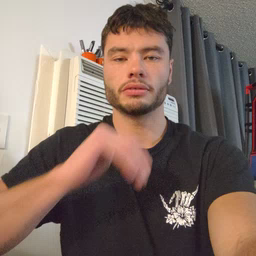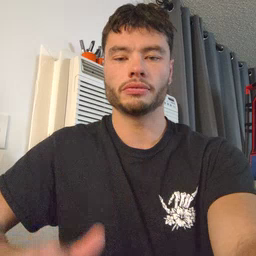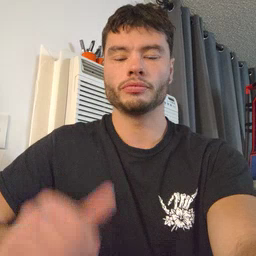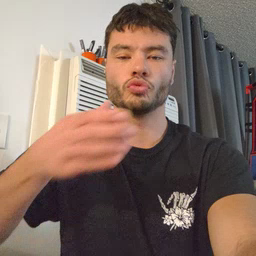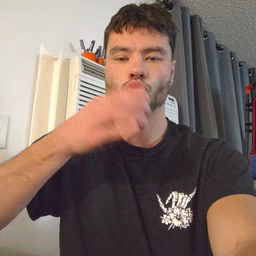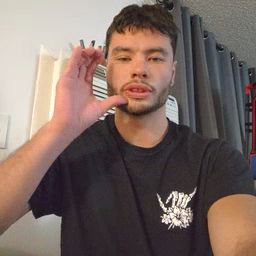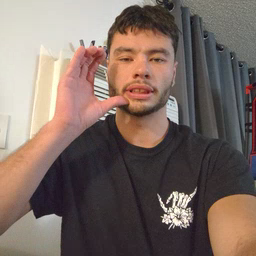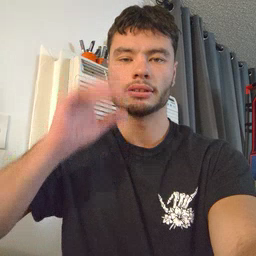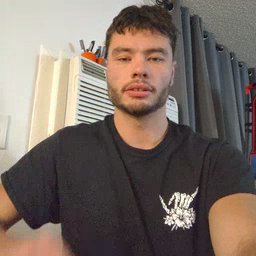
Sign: drink